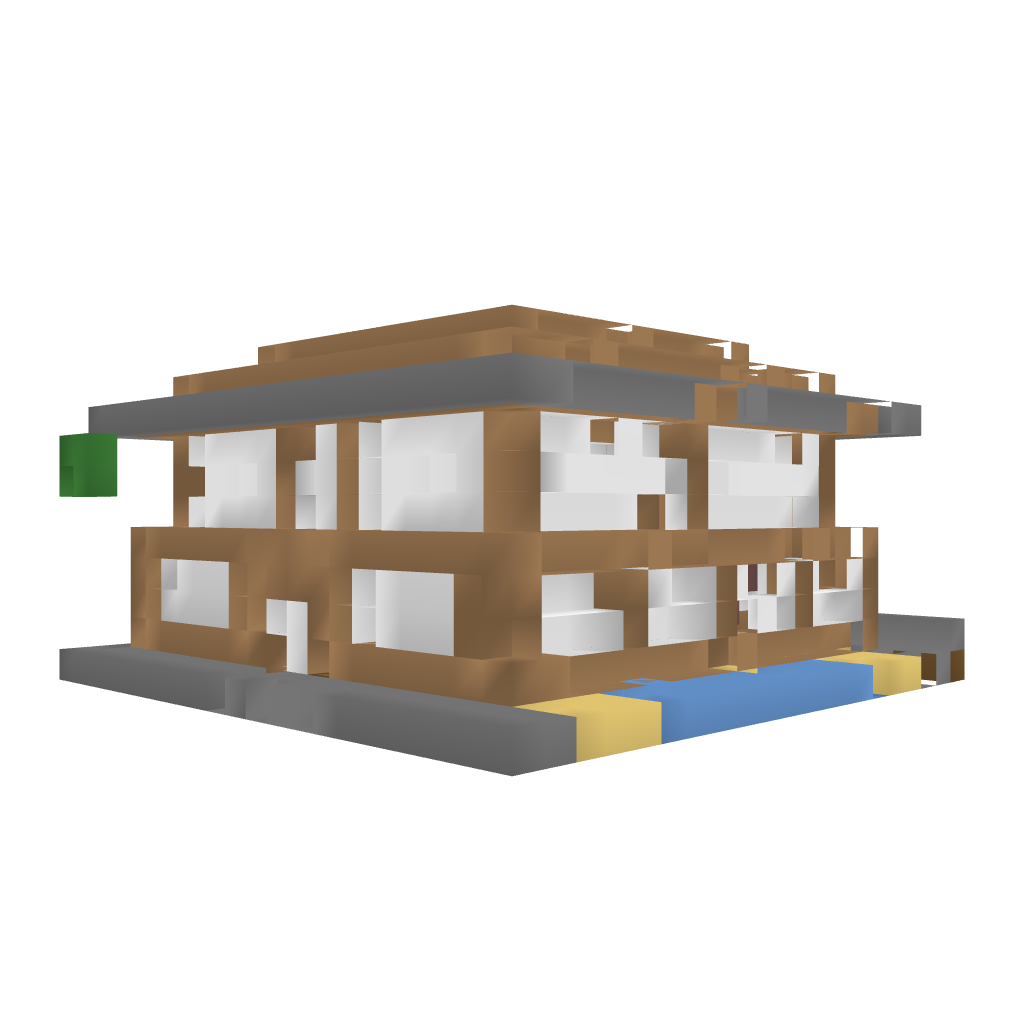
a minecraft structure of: Dark wood house good quality